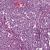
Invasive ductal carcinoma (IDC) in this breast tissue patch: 1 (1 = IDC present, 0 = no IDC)